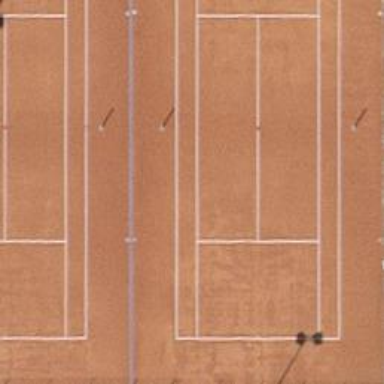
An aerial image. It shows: Sandy tennis court in leisure land pitch.